Interaction volume radius: 10 \u00c5
Interaction volume height: 10 \u00c5
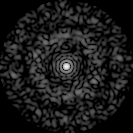
Disorder parameter: 0.8099